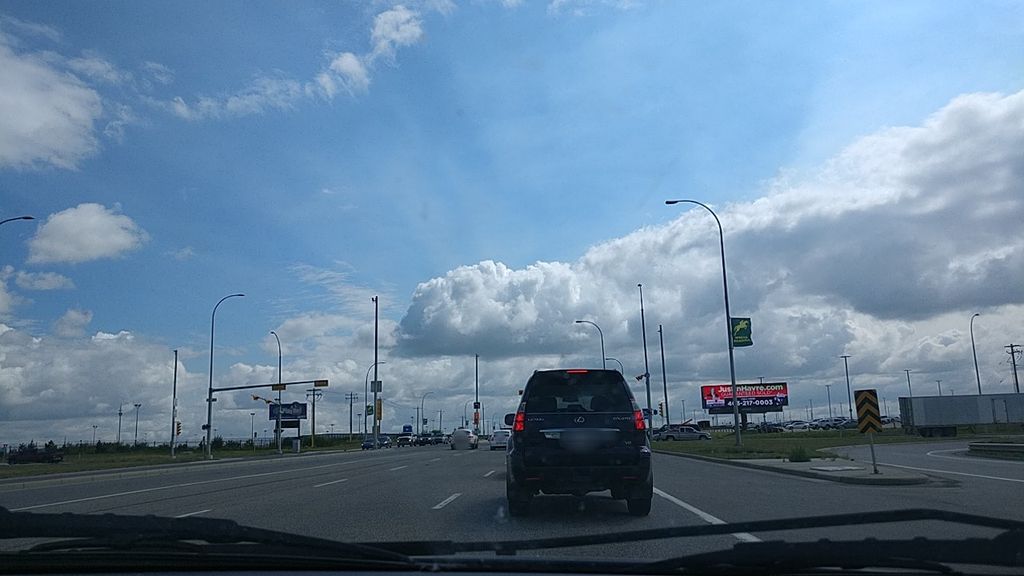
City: calgary